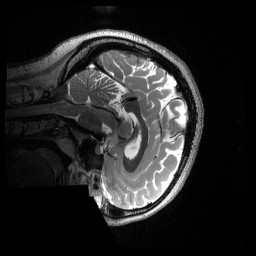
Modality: T2w
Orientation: sagittal
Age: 25
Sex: female
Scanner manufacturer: siemens
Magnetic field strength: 3 T
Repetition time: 3.2 s
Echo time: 0.563 s